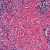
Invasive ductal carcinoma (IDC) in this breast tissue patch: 1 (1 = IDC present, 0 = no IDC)